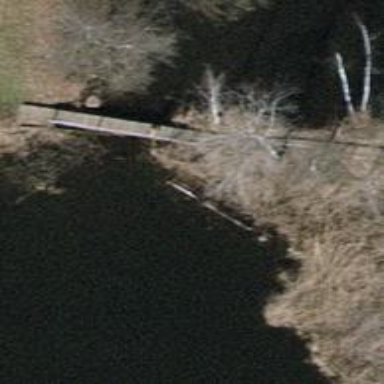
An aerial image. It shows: Grassy path leading to bridge.